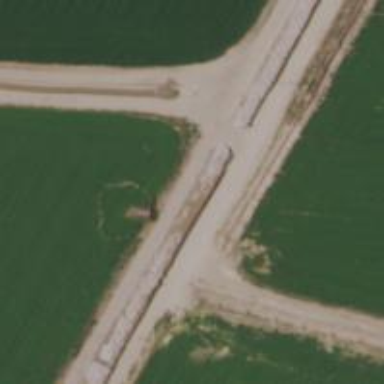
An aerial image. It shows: Culvert tunnel crossing over canal.